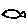
Label: fish